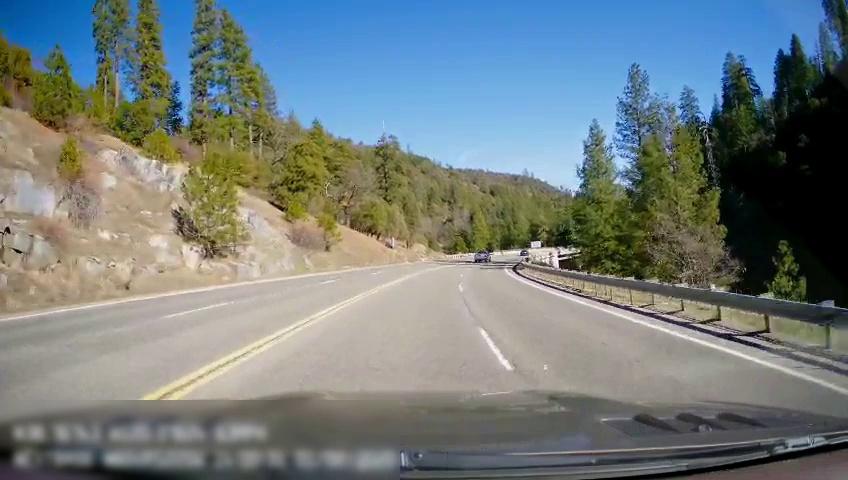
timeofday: Day
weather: Sunny
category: Drivable Space
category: Drivable Space
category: Vehicles | Truck
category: Lanes | Opposite Lane
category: Lanes | Current Lane
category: Lanes | Opposite Lane
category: Lanes | Current Lane
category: Lanes | Current Lane
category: Lanes | Opposite Lane
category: Traffic | Signs